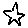
Label: star